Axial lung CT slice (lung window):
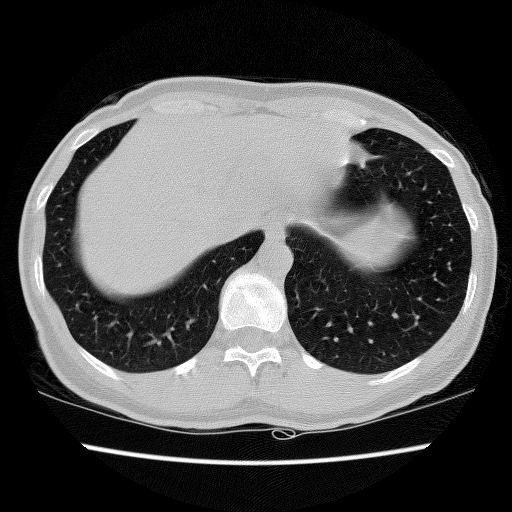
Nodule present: no